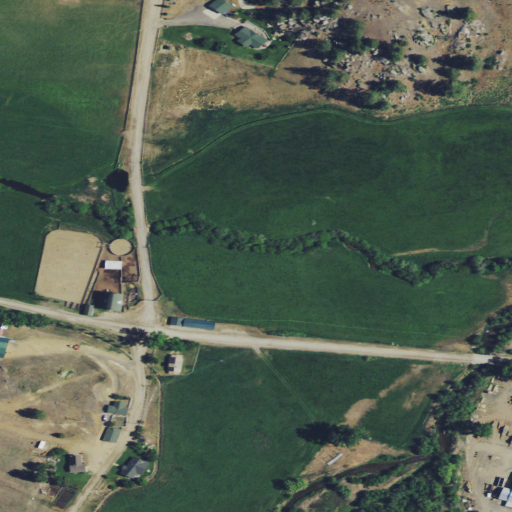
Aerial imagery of valley in Montana named Lump Gulch containing grassland, pasture, cultivated crops, open development, shrub, woody wetlands, low intensity development, evergreen forest, and medium intensity development